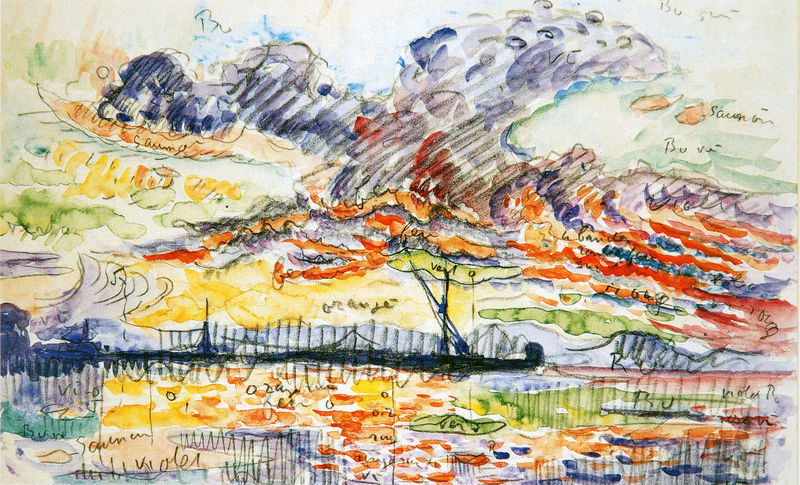
Titel: Saint-Tropez. L'entrée du port, Saint-Tropez.Die Hafeneinfahrt
Künstler: Paul Signac
Schlagwörter: berg, blau, himmel, meer, wasser, weiß, wolken, aquarell, fluss, gelb, grün, impressionismus, landschaft, see, stadt, bunt, grau, orange, schwarz, skizze, zeichnung, rot, wolke, expressionismus, signatur, horizont, spiegelung, wind, brücke, gewässer, sonne, boot, boote, turm, farbig, schiff, schrift, wellen, ansicht, mast, moderne, schiffer, segelschiff, abstrakt, berge, farben, modern, abendsonne, farbe, lila, sonnenuntergang, linien, hafen, sturm, unruhe, wetter, wild, aqarell, striche, abstraktion, collage, ozean, regen, kran, text, buchstaben, hässlich, tupfen, worte, koloriert, bleistift, stift, seerosen, seurat, signac, olympia, unruhig, grundfarben, postimpressionismus, coloriert, bure, kinderzeichnung, kolorierung, sammen, schwarze linie, hängebrücke, schiffsmast, skizzenhaft, farbenfroh, unleserlich, frohsinn, bunte blumen, gelb r, wettkampfstätte, farbzusammenspieö, vertiakl, buru, bu, malen nach zahlen, farbworte